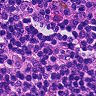
Metastatic tissue present: no